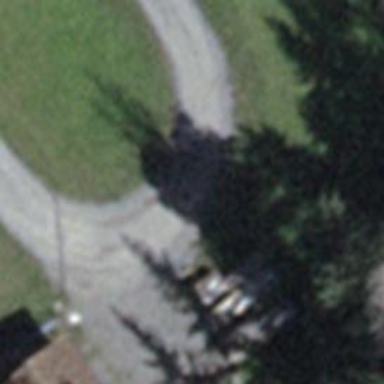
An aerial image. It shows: Track road with grade4 tracktype.